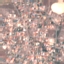
Land use / land cover: Residential